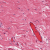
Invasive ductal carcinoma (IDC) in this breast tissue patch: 0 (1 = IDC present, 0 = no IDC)